Interaction volume radius: 10 \u00c5
Interaction volume height: 15 \u00c5
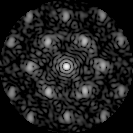
Disorder parameter: 0.3944